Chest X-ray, PA view. Patient: 54 years old, sex M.
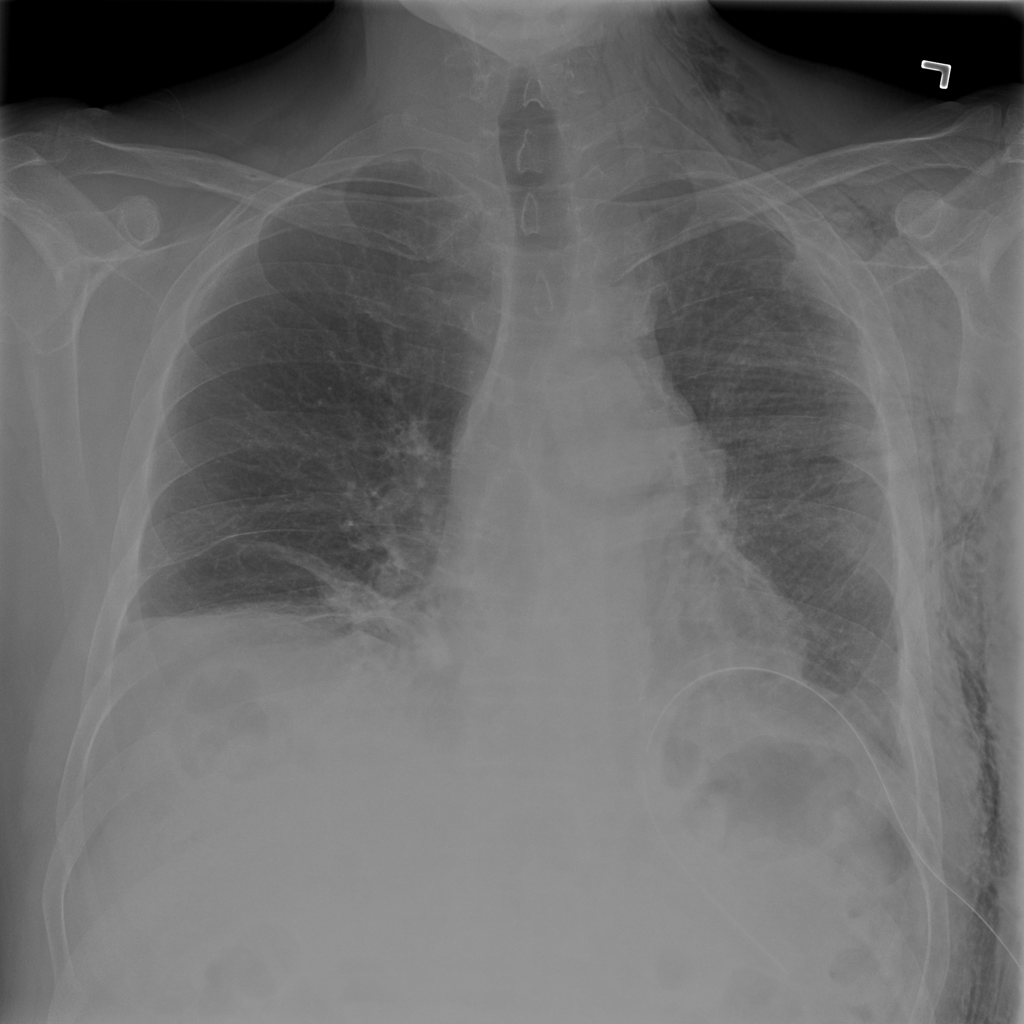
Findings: No Finding